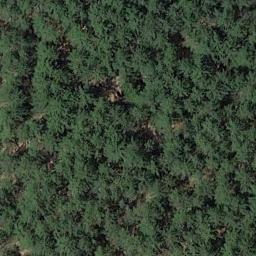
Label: forest